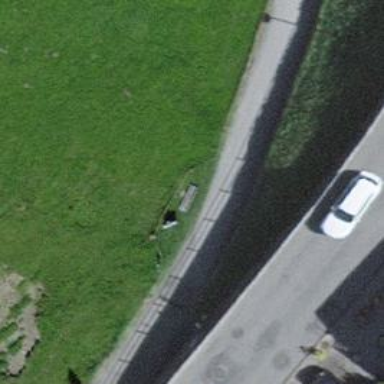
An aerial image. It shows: Bench.